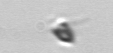
Label: Pyramimonas